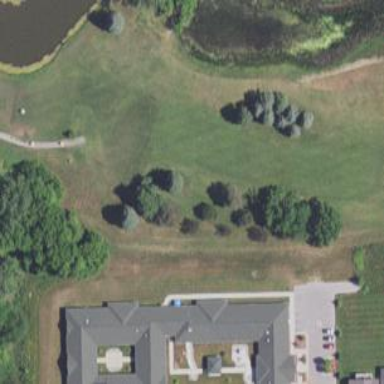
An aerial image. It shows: Golf fairway surrounded by grass.